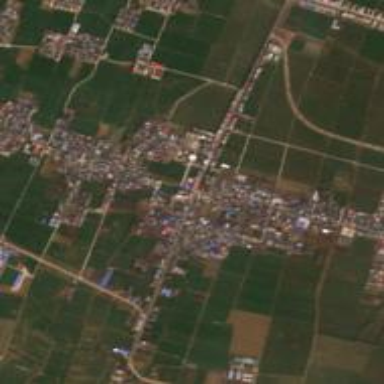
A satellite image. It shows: Ethnic township within town.